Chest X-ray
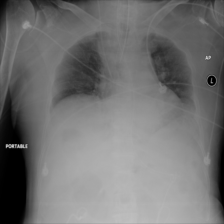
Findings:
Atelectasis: negative
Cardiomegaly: negative
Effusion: negative
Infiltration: negative
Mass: negative
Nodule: negative
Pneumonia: negative
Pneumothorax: negative
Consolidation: negative
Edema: negative
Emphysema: negative
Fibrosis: negative
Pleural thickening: negative
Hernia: negative